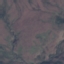
Label: HerbaceousVegetation